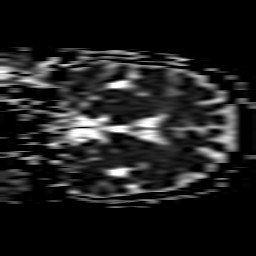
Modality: ADC
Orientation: coronal
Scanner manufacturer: ge
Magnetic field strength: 1.5 T
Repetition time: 8 s
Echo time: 0.0973 s